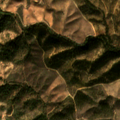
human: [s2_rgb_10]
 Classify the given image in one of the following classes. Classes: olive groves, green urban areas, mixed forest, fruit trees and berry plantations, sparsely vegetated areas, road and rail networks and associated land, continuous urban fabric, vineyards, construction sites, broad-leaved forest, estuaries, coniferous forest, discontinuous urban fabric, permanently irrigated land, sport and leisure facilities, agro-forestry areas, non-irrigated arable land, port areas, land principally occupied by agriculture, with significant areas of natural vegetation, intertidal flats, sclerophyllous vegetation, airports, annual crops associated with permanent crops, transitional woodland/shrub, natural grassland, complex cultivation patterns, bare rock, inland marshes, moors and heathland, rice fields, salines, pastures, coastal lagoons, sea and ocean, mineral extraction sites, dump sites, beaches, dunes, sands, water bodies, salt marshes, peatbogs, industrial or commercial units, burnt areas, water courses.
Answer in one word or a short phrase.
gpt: pastures, land principally occupied by agriculture, with significant areas of natural vegetation, broad-leaved forest, transitional woodland/shrub